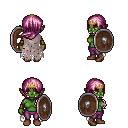
a pixel art fantasy rpg character, female body template, orc, green skin, gray tattered cape, magenta pants, pink left-swept hairstyle, gold tiara, cloth bracers, brown shoes, shield, four views (front, back, left, right), 2x2 character sprite sheet, small pixel art, hard edges, no anti-aliasing